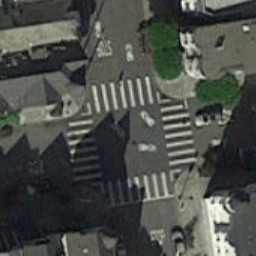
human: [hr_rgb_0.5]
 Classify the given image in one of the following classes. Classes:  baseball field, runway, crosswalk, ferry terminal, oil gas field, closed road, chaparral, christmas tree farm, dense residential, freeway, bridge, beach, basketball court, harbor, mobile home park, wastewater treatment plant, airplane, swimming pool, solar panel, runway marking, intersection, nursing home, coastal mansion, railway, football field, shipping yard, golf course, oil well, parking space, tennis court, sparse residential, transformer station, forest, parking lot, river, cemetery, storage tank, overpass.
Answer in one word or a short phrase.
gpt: crosswalk